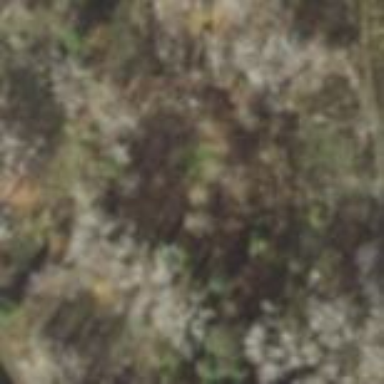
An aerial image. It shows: Ruins of historic roundhouse railway building.